Question: I have a pandas dataframe called "pd_df".
I want to modify it's column , so I do something like this:
'''
import pandas as pd
pd_df['notification_dt'] = pd.to_datetime(pd_df['notification_dt'], format="%Y-%m-%d")
'''
It works.
On the same database, I created a spark dataframe called "spark_df"
I want the same function (pd.to_datatime) on it's column to perform the same operation. So I did this.
'''
from pyspark.sql.functions import UserDefinedFunction
from pyspark.sql.types import TimestampType
udf = UserDefinedFunction(lambda x: pd.to_datetime(x, format="%Y-%m-%d"), TimestampType())
spark_df2 = spark_df.withColumn("notification_dt1", (udf(spark_df["notification_dt"])))
'''
It should work, according to me. However on
'''
spark_df.show()
'''
I encounter the following error after a minute or so:

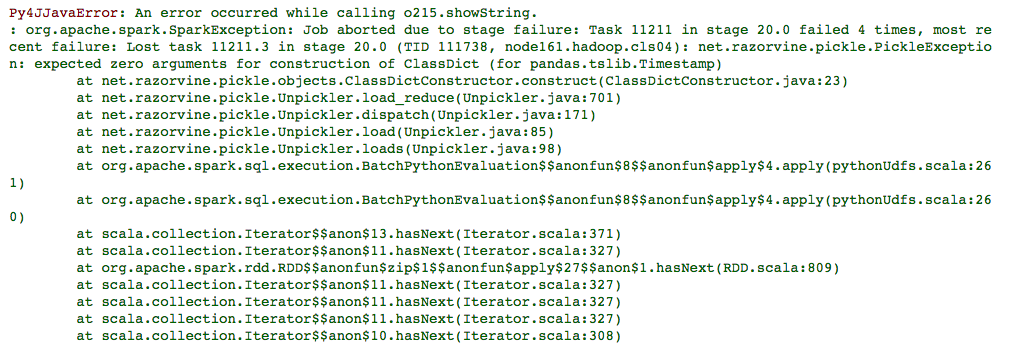
Answer: So, got it fixed.
'''
udf = UserDefinedFunction(lambda x: pd.to_datetime(x, format="%Y-%m-%d"), TimestampType())
'''
should be
'''
udf = UserDefinedFunction(lambda x: str(pd.to_datetime(x, format="%Y-%m-%d")), TimestampType())
'''
It was basically failing to convert the result to TimestampType()